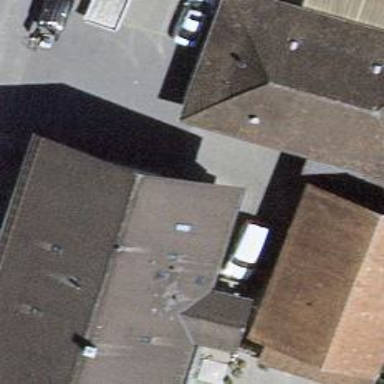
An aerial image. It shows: Cafe located inside building.